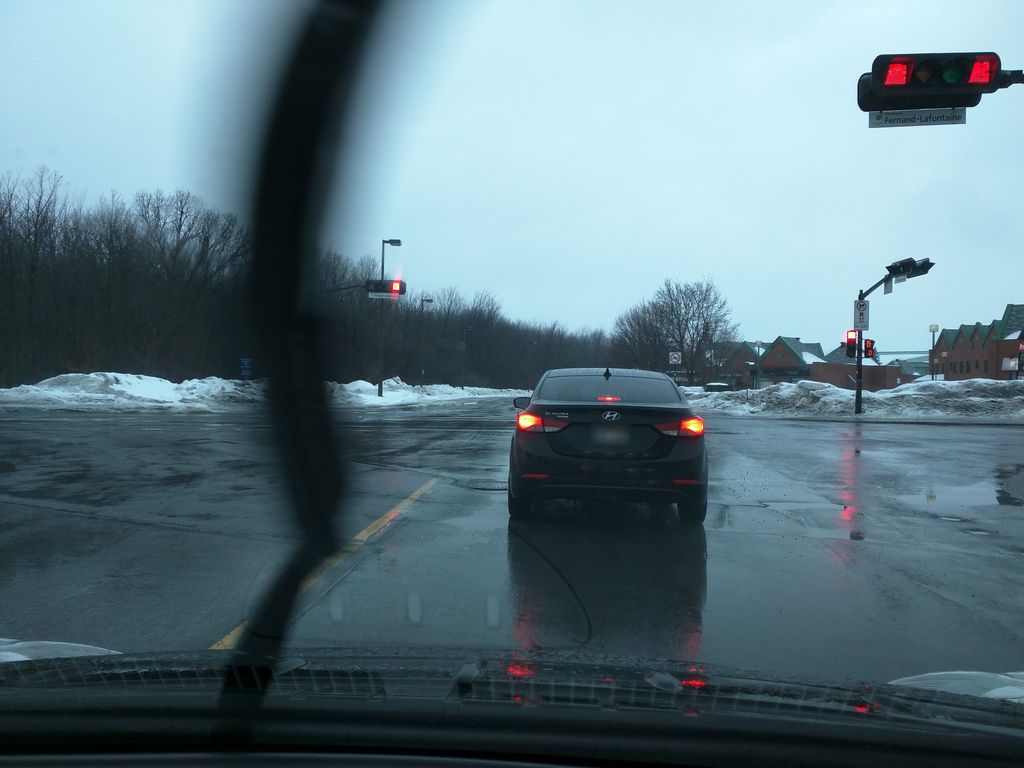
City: montreal